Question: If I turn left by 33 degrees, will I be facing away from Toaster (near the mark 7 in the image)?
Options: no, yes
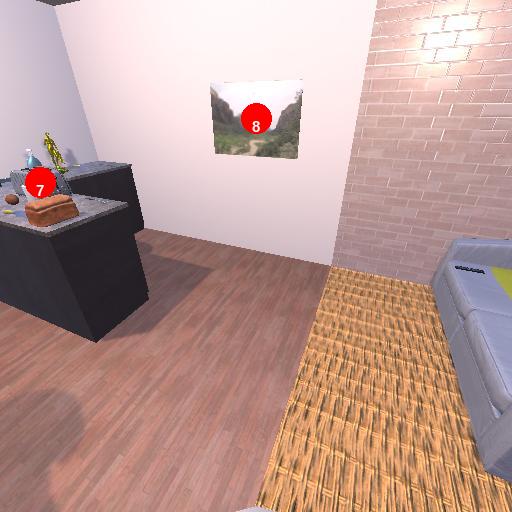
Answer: no